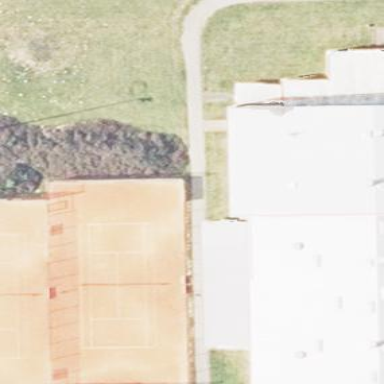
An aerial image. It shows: Tennis court on pitch designated for leisure land.